Question: I have a figure like x axis Bit Error Rate and y axis Data Rate. And I want to find minimum Bit Error Rate and maximum Data rate in this figure. Namely I want to do thing that in this figure there are 18 points and I want to find optimal result but I cannot it ?

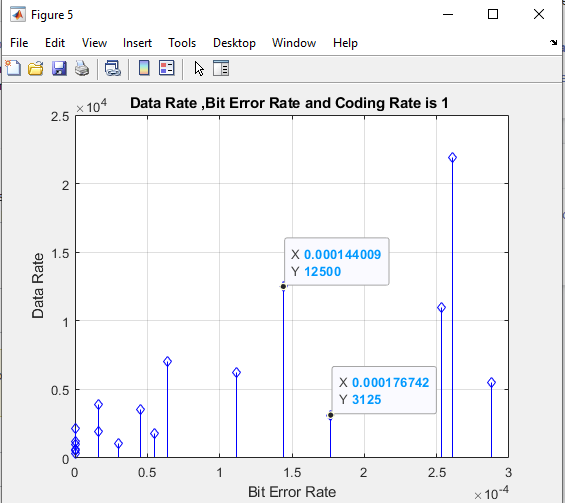
Answer: I believe what you are asking is to find the optimal ratio between BitErrorRate and DataRate, in that case you need to calculate the ratio of BitErrorRate per DataRate and then find the min or max of that depending on whether you are looking for fewer or more BitErrorRate per DataRate. Assuming the BitErrorRate and BitRate are saved in arrays you could use code like this:
'''
% Give some random numbers to illustrate functionality
BitErrorRate = [2 7 3 5 8 1];
DataRate = [1 3 4 2 6 5];
% Find the ratio of BitErrorRate per DataRate
ErrorRatio = BitErrorRate ./ BitRate;
% Optimal ratio with minimal errors per data rate and corresponding index
[MinError, MinIndex] = min(ErrorRatio);
% Print results in console
disp(['Optimal error rate ratio is ' num2str(ErrorRatio(MinIndex)) ...
' BitErrorRate per DataRate with a Bit Error Rate of ' ...
num2str(BitErrorRate(MinIndex)) ' and a Bit Rate of ' ...
num2str(BitRate(MinIndex)) '.']);
% Sort in ascending manner according to top row, below this is DataRate
SortedForDataRate = sortrows([DataRate;BitErrorRate;ErrorRatio]')';
fig = figure(1);
subplot(3,1,1)
plot(SortedForDataRate(1,:))
title('BitErrorRate')
subplot(3,1,2)
plot(SortedForDataRate(2,:))
title('DataRate')
subplot(3,1,3)
plot(SortedForDataRate(3,:))
title('ErrorRatio')
'''